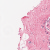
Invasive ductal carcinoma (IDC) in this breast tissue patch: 0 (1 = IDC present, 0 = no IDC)